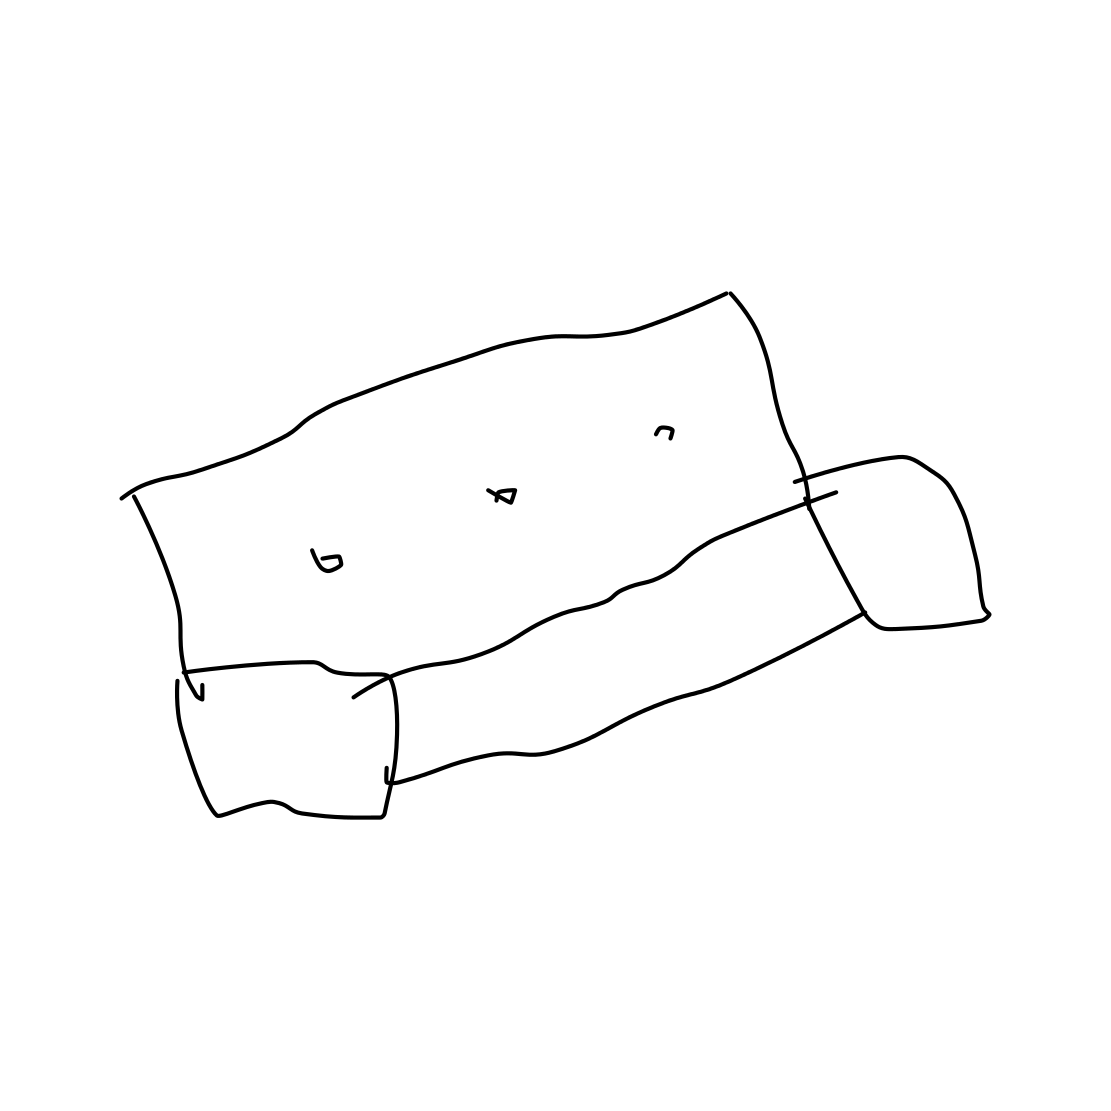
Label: couch